Question: I've been using Computer Systems: A Programmer's Perspective to know more about computer architecture. Today, I was studying unsigned and signed addition and the handling of overflows in both cases.
I didn't have a problem with unsigned addition, so signed addition wasn't a problem because it was basically unsigned addition with conversions from signed to unsigned and unsigned to signed, also stated in the book as:
> The w-bit two's-complement sum of two numbers has the exact same
bit-level representation as the unsigned sum. In fact, most computers
use the same machine instruction to perform either unsigned or signed
addition.
Also with the formula, where w represents the word size:

Coming from this I get to the exercises and there was this exercise with a buggy code that I need to analyze
'''
int tadd_ok(int x, int y) {
int sum = x+y;
return (sum-x == y) && (sum-y == x);
}
'''
In the answer, it says the operation 'sum-x' in the 'sum-x == y' causes an abelian group to form so it turns into an 'x+y-x' and y will be left no matter the sum value is, therefore, resulting to an incorrect evaluation.
So, here's the thing I wonder: I always thought, intuitively, that the value will be assigned after an operation to the variable, not the operation itself because if this weren't the case, the variable 'sum' would just have the value of 'x+y', not the operation. Then it would result in something like 'some_value-x' in the latter operation not causing an abelian group to form, so it would behave as expected. Instead, it carried the operation itself to the 'sum-x == y'
Is this happening just because the value 'x+y' cannot be stored in an int because of the size, so it just carries the operation, or does it always work like this, even when there's no potential overflow? If so, is it always the case for every other programming language?
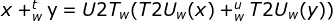
Answer: For this:
'''
int tadd_ok(int x, int y) {
int sum = x+y;
return (sum-x == y) && (sum-y == x);
}
'''
What you'd expect is that for some values of 'x' and 'y' the addition will cause an overflow. For signed numbers, C does not assume anything about how signed numbers are represented (e.g. an implementation might use "twos complement" and might not) and signed integer overflows are undefined behavior (might wrap around, might format your hard drive). Because overflow is undefined behavior the compiler can do anything it likes, including assuming that it never happens (which is something that some compilers are known to do).
If the compiler does assume that the undefined behavior never happens (that 'x+y' never overflows), then the compiler can also assume that '(sum-x == y) && (sum-y == x)' is always true, and the compiler can optimize the code into:
'''
int tadd_ok(int x, int y) {
return true;
}
'''
> In the answer, it says the operation sum-x in the sum-x == y causes an abelian group to form so it turns into an x+y-x and y will be left no matter the sum value is, therefore, resulting to an incorrect evaluation.
That is "potentially possible in practice" (if the implementation uses "twos compliment" representation for signed integers, and if "undefined behavior" becomes wrapping/truncation) but it's not guaranteed, even if the underlying CPU uses "twos compliment" and wrapping/truncation.
> So, here's the thing I wonder: I always thought, intuitively, that the value will be assigned after an operation to the variable, not the operation itself because if this weren't the case, the variable sum would just have the value of x+y, not the operation. Then it would result in something like some_value-x in the latter operation not causing an abelian group to form, so it would behave as expected. Instead, it carried the operation itself to the sum-x == y
For "potentially possible in practice (but not guaranteed)"; the value is assigned. For example, with 16-bit 'int', with something like 'tadd_ok(30000, 30000)' the 'sum = x + y;' would do 'sum = 30000 + 30000 = +60000 = too big to fit = -5536 due to wrapping' and then 'sum - x = -5536 - 30000 = -35536 = too big to fit = +30000 due to wrapping = y'.
> Is this happening just because the value x+y cannot be stored in an int because of the size, so it just carries the operation, or does it always work like this, even when there's no potential overflow?
If it happens like this; then it happens because the first overflow (in 'sum = x + y;') causes wrapping, followed by a second overflow (in 'sum - x') and a third overflow (in 'sum - y') which cause more wrapping that cancels out the wrapping caused by the first overflow.
> If so, is it always the case for every other programming language?
It's not always the case for C. For example, with 16-bit 'int' using "sign and magnitude" representation for signed integers, with something like 'tadd_ok(30000, 30000)' the 'sum = x + y;' could do 'sum = 30000 + 30000 = +60000 = too big to fit = +27232 due to wrapping of the magnitude part only' and then 'sum - x = 27232 - 30000 = -2768 != y'. Of course in this case (because it's undefined behaviour) the compiler could still always return true (as described at the start); and the same code might behave one way (with optimizer disabled) and another way (with optimizer enabled).
In general; "twos complement" is much more common and (for performance reasons) most languages don't do anything for overflows; so (without optimization) the "potentially possible in practice (but not guaranteed)" behavior isn't uncommon in other languages.